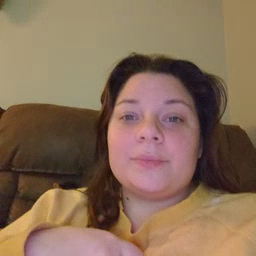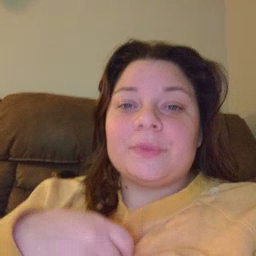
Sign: loud